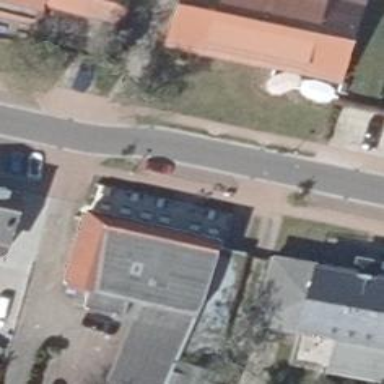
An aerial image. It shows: Restaurant.